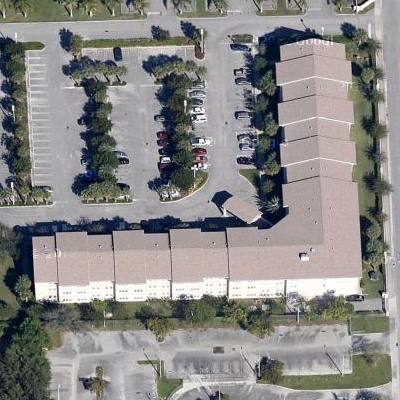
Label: cIndustry